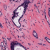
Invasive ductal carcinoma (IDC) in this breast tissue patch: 1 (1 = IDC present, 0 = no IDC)